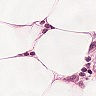
Metastatic tissue present: yes